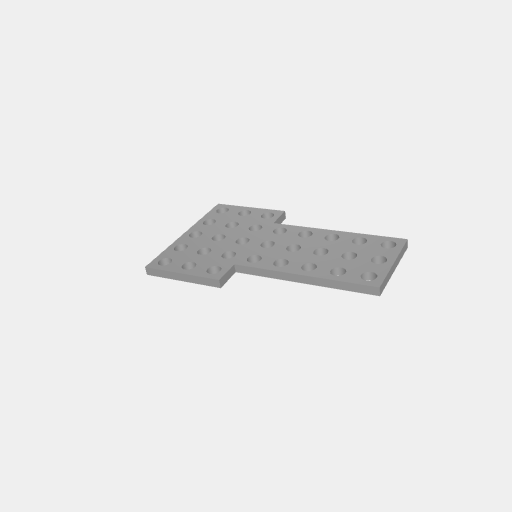
Part: FlatGridBracket2-1